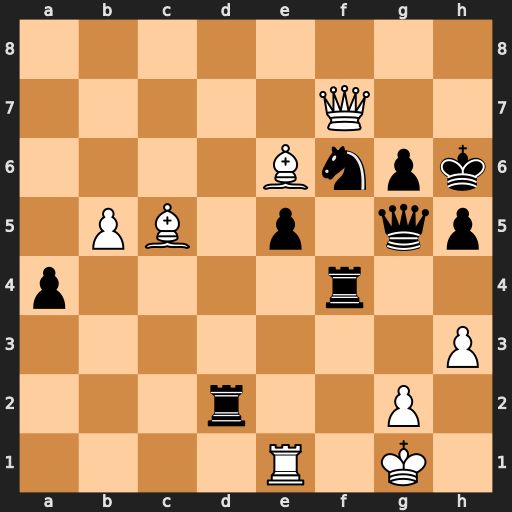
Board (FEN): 8/5Q2/4Bnpk/1PB1p1qp/p4r2/7P/3r2P1/4R1K1
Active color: w
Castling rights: -
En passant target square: -
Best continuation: Bf8#